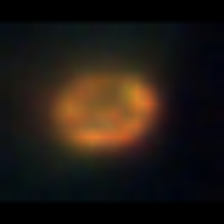
Taxon: Unknown_phyto
Group: Unknown